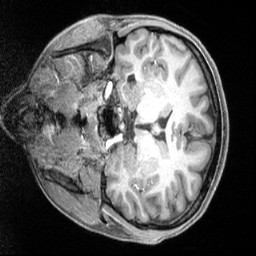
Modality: T1w
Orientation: coronal
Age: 22
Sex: female
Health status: healthy
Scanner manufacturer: siemens
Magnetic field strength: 3 T
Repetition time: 2.4 s
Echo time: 0.00222 s